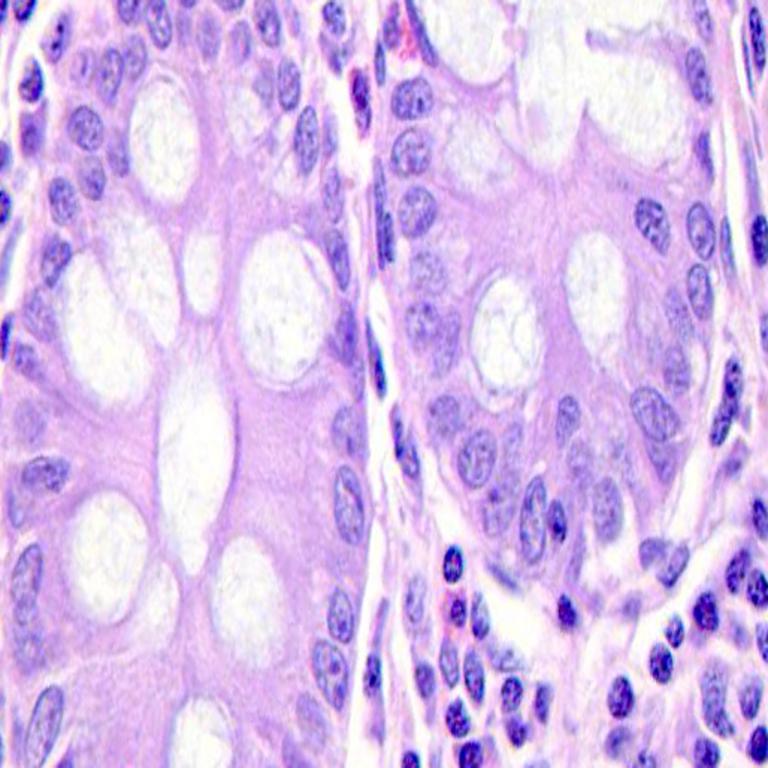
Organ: colon
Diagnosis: benign